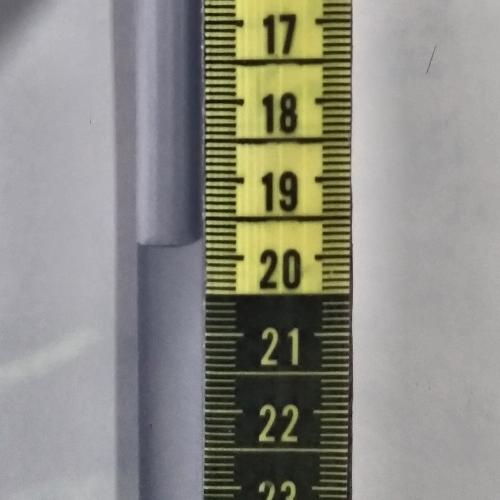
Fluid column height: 19.8 cm